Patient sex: M
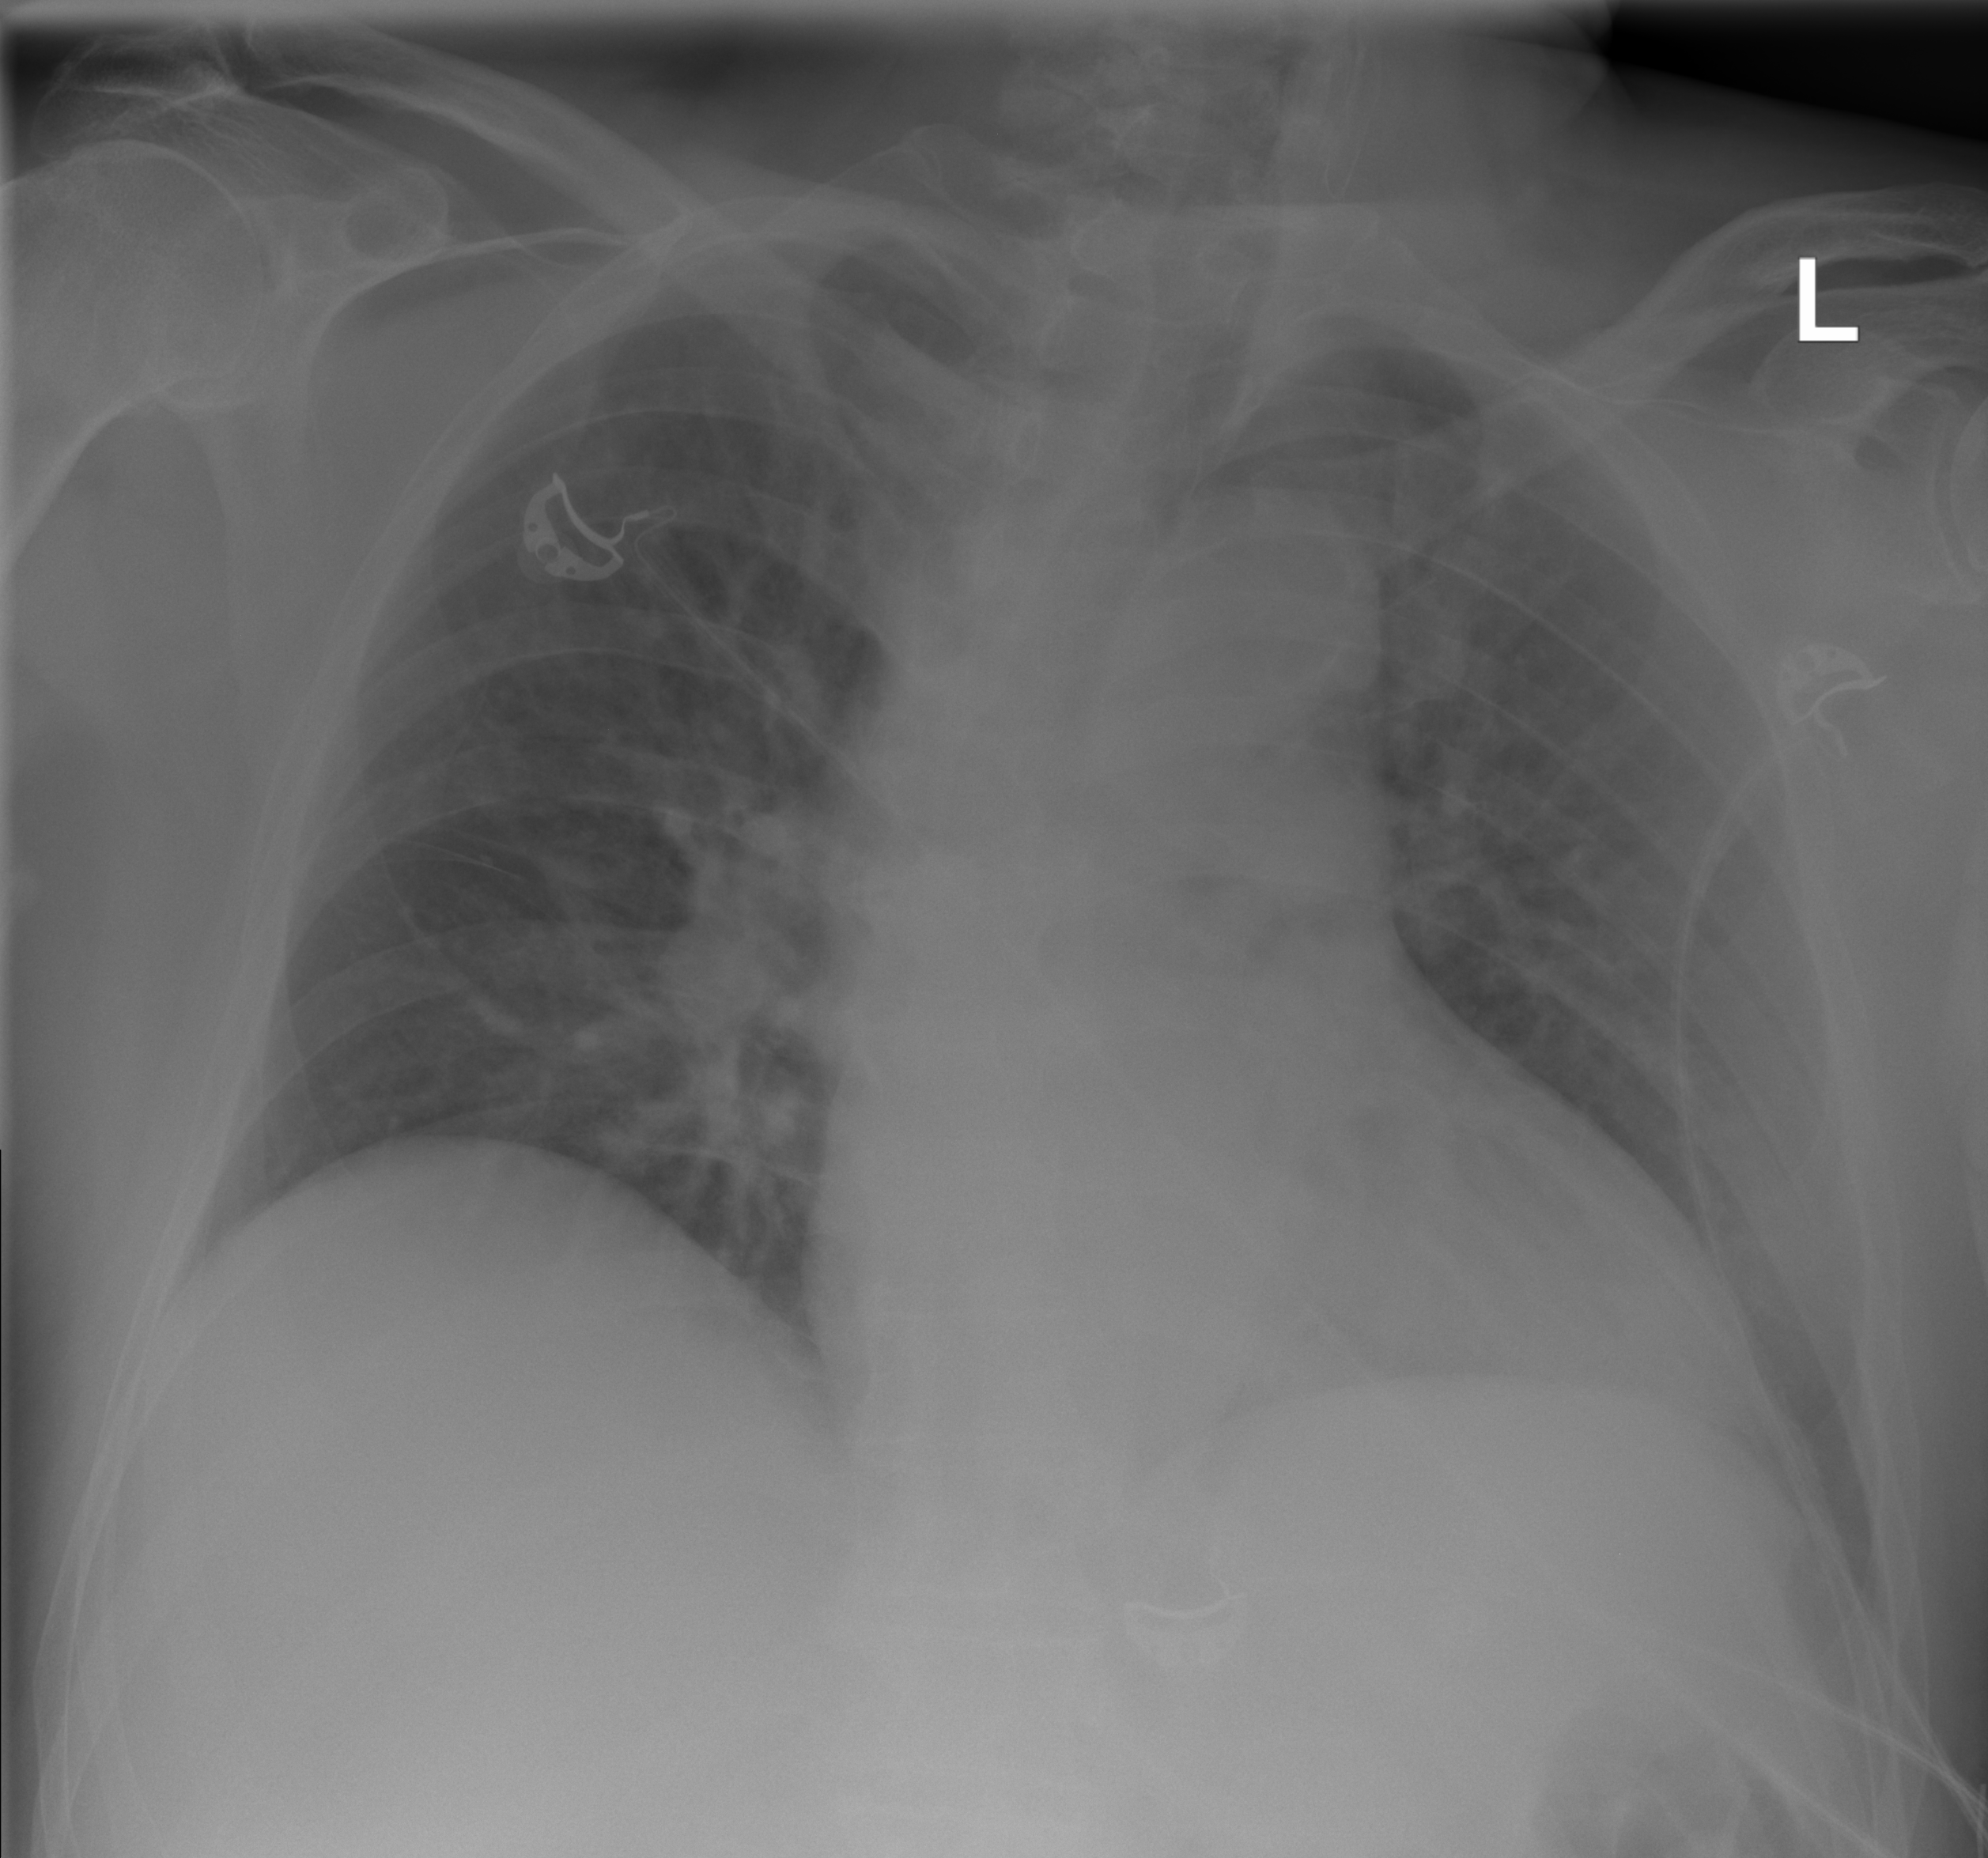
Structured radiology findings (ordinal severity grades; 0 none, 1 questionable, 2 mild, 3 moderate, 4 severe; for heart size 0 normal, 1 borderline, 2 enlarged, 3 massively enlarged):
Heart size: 1
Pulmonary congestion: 2
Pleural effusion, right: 0
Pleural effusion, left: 0
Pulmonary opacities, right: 0
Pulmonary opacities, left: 0
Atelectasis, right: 0
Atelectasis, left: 0